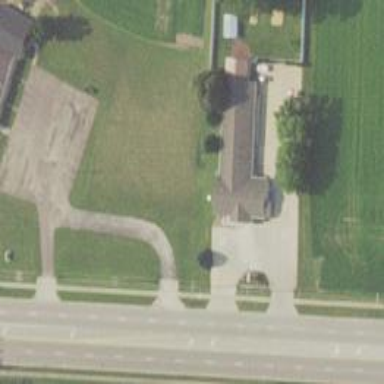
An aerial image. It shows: Veterinary facility.